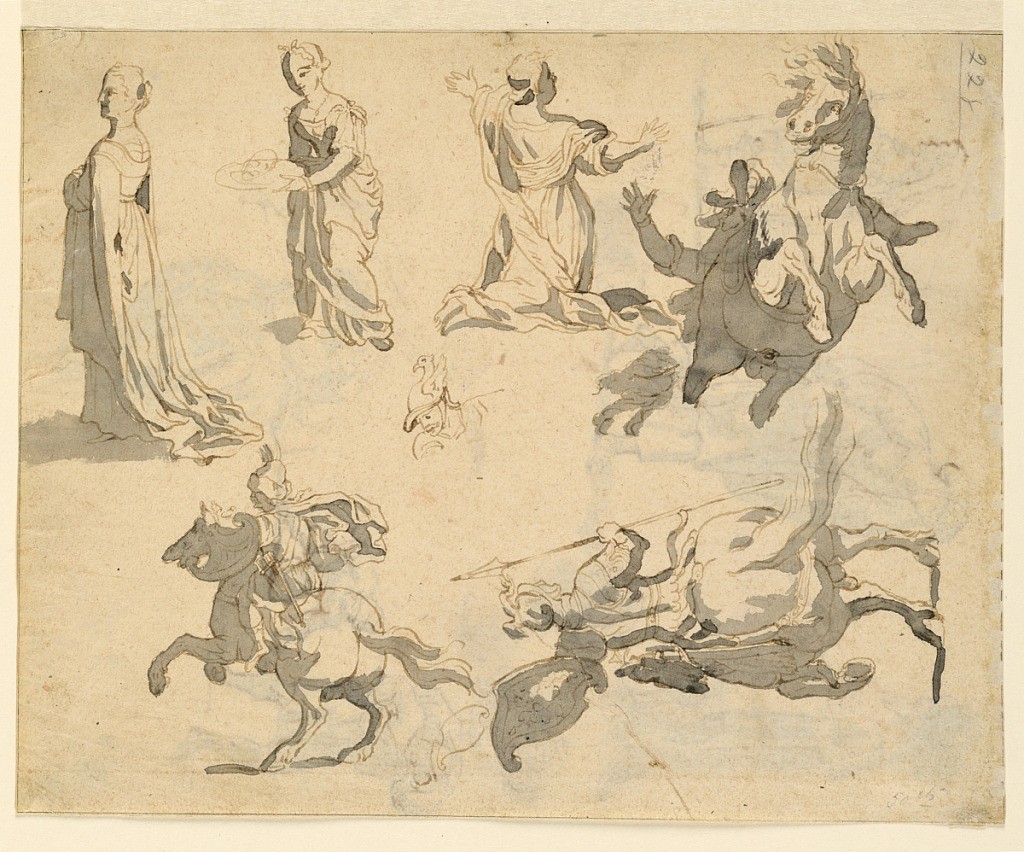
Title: Studies of Women, Kneeling Figure, and Figures on Horseback
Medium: Pen and ink, brush and wash on paper
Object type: Drawing
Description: Studies of women, kneeling figure, and figures on horseback.